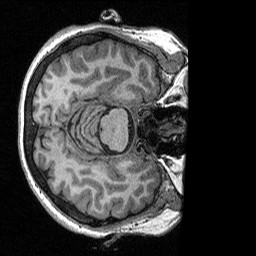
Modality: T1w
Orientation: axial
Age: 38
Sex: female
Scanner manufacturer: siemens
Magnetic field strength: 3 T
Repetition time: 2.3 s
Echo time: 0.00298 s